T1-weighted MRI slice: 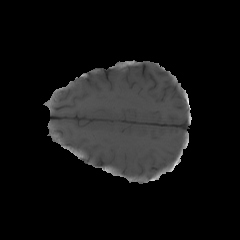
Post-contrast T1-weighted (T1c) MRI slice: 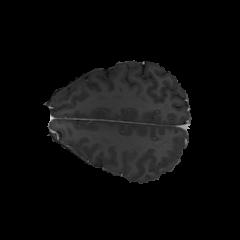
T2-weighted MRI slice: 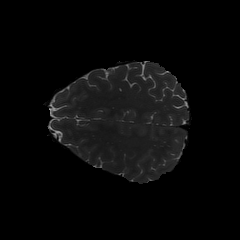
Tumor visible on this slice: no